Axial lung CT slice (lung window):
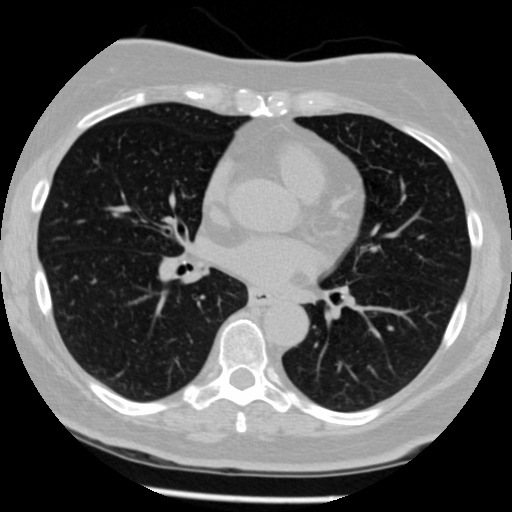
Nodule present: no